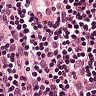
Metastatic tissue present: no